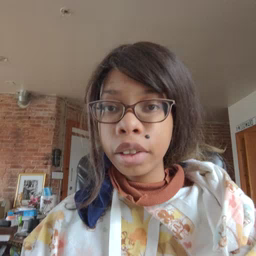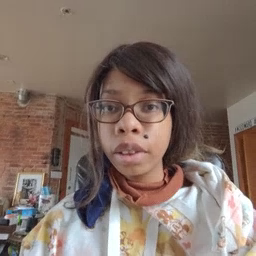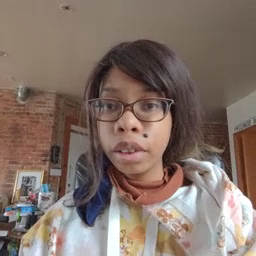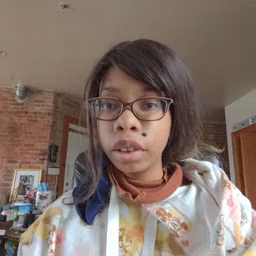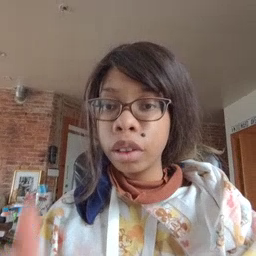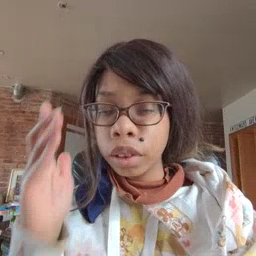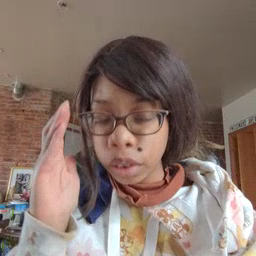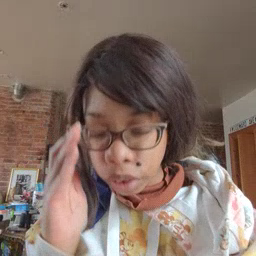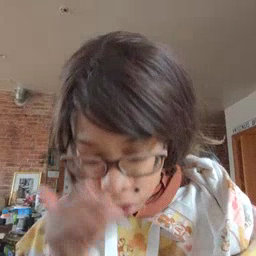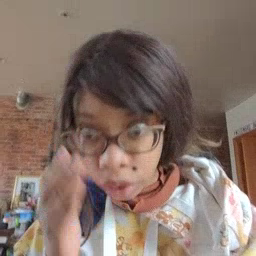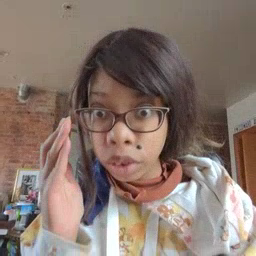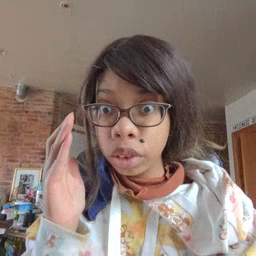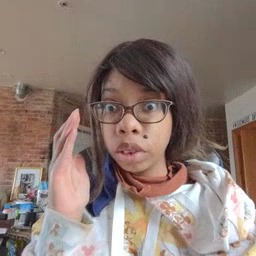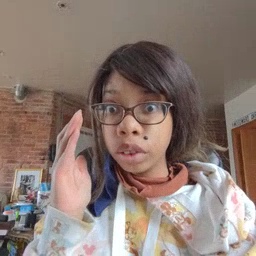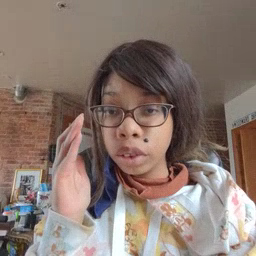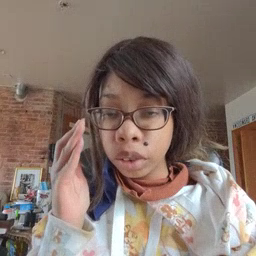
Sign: sleepy